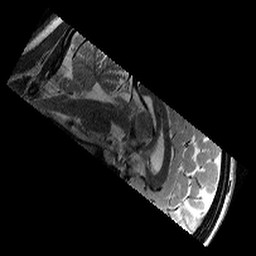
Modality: T2w
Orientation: sagittal
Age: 12
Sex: female
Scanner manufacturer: siemens
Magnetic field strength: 3 T
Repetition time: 9.23 s
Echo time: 0.067 s